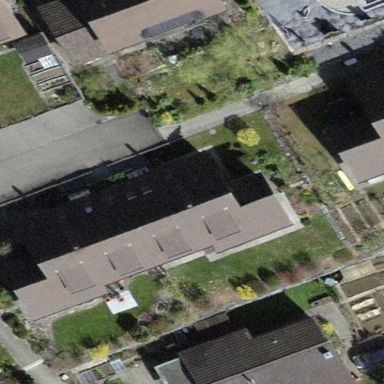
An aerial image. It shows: Building with tiled roof.